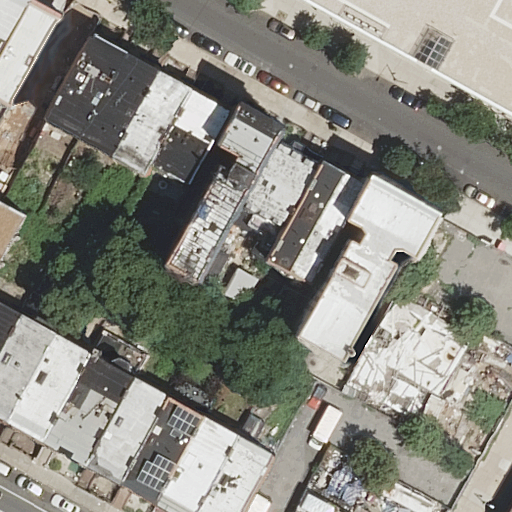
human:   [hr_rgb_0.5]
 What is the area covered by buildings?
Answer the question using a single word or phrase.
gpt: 5027m2

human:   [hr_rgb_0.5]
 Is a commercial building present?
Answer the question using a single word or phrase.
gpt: no

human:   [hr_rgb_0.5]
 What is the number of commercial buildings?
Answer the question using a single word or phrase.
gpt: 0

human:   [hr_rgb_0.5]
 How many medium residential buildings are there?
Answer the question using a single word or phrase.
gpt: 17

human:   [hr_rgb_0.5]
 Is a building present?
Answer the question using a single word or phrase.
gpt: yes

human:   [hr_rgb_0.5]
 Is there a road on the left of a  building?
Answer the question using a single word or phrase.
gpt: yes

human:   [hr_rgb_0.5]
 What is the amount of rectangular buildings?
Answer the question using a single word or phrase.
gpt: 17

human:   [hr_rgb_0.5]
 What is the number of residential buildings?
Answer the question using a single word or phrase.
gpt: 21

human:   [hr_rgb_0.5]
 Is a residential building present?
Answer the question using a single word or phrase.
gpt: yes

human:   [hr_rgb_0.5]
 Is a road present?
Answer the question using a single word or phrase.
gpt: yes

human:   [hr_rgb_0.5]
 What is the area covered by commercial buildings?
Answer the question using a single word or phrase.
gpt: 0m2

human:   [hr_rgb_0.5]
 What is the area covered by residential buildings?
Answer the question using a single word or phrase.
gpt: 5027m2

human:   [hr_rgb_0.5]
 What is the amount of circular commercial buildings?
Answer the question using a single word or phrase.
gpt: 0

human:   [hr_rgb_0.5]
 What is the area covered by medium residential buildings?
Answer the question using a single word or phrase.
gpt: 3283m2

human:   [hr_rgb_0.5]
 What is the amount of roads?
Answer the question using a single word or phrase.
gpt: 4

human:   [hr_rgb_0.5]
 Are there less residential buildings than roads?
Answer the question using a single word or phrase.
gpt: no

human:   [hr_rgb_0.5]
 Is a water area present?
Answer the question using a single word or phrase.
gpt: no

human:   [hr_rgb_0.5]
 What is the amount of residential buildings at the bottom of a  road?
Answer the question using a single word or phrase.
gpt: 15

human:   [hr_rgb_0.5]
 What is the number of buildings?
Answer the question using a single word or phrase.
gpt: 21

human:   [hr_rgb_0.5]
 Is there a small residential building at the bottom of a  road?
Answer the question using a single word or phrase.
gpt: yes

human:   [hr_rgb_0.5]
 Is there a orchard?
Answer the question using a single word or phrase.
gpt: no

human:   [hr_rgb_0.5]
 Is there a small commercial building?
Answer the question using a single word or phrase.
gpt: no

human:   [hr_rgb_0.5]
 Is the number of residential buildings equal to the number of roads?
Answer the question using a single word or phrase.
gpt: no

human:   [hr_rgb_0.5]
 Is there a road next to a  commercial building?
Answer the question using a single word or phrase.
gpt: no

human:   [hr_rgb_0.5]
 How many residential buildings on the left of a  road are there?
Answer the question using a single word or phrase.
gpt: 20

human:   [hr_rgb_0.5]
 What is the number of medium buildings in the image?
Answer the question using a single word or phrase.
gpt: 17

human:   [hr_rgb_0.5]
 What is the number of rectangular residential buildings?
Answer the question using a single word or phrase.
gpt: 17

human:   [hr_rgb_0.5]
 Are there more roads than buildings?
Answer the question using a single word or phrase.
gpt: no

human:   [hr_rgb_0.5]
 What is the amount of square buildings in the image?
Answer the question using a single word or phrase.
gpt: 0

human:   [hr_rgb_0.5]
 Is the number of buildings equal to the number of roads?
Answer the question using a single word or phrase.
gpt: no

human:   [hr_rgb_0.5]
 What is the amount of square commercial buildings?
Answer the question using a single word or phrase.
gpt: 0

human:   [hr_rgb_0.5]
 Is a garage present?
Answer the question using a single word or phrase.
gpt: no

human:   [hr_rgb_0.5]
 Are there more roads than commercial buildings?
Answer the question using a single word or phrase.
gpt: yes

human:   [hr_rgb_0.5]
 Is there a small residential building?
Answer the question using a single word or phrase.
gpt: yes

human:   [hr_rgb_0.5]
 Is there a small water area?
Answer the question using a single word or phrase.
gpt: no

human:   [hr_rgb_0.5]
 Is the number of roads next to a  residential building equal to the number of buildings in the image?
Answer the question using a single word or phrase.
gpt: no

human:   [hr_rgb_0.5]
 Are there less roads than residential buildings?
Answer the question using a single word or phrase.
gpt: yes

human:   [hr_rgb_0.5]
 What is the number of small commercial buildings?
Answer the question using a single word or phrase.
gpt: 0

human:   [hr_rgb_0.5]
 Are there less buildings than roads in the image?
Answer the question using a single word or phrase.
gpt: no

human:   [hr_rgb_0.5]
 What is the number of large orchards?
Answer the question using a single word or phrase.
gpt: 0

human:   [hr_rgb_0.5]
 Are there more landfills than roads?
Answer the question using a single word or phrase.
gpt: no

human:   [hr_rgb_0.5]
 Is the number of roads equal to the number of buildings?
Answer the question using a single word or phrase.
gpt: no

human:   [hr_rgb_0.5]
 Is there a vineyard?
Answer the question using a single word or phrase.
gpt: no

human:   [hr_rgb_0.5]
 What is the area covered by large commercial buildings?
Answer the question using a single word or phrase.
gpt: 0m2

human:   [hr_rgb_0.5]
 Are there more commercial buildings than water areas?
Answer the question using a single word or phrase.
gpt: no

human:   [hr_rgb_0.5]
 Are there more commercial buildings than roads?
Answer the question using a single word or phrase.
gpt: no

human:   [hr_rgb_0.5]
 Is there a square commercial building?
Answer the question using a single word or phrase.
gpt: no

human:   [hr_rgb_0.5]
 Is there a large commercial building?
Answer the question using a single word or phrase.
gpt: no

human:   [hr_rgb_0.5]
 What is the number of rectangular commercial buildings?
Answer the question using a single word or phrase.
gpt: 0

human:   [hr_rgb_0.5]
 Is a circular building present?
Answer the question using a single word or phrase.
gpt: no

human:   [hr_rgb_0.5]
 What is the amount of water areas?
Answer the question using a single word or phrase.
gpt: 0

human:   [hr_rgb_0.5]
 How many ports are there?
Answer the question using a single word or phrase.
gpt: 0

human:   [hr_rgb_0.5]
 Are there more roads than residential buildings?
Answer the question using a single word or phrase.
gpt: no

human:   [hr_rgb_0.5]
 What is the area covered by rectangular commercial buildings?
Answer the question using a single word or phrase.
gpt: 0m2

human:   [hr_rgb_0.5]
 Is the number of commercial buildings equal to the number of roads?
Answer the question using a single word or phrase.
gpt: no

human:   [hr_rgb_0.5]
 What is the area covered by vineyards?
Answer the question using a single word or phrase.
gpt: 0m2

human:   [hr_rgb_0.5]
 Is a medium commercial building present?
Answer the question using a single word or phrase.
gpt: no

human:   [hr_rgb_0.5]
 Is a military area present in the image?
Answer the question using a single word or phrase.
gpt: no

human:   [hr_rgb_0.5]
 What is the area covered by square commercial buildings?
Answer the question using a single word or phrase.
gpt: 0m2

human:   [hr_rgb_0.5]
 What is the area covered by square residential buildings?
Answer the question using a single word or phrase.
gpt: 0m2

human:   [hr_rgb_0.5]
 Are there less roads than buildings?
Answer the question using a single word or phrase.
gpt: yes

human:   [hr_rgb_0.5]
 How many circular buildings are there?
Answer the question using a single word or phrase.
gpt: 0

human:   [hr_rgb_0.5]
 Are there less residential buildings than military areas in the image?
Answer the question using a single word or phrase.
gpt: no

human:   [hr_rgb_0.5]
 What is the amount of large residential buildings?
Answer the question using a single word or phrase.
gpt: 1